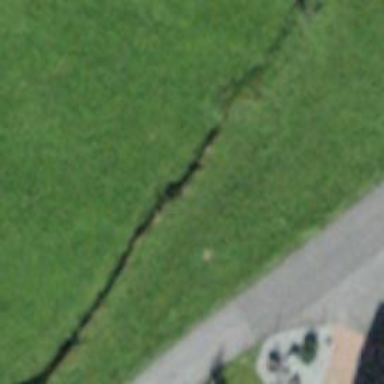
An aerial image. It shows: Dry stone wall barrier.